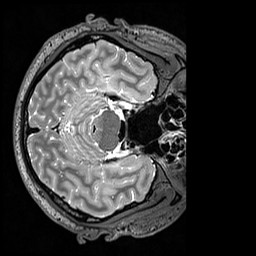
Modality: T2w
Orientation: axial
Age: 35
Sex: male
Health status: healthy
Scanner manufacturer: siemens
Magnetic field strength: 3 T
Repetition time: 3.2 s
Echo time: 0.568 s